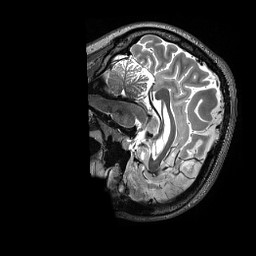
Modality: T2w
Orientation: sagittal
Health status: healthy
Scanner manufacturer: siemens
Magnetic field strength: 3 T
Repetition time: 3.2 s
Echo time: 0.565 s